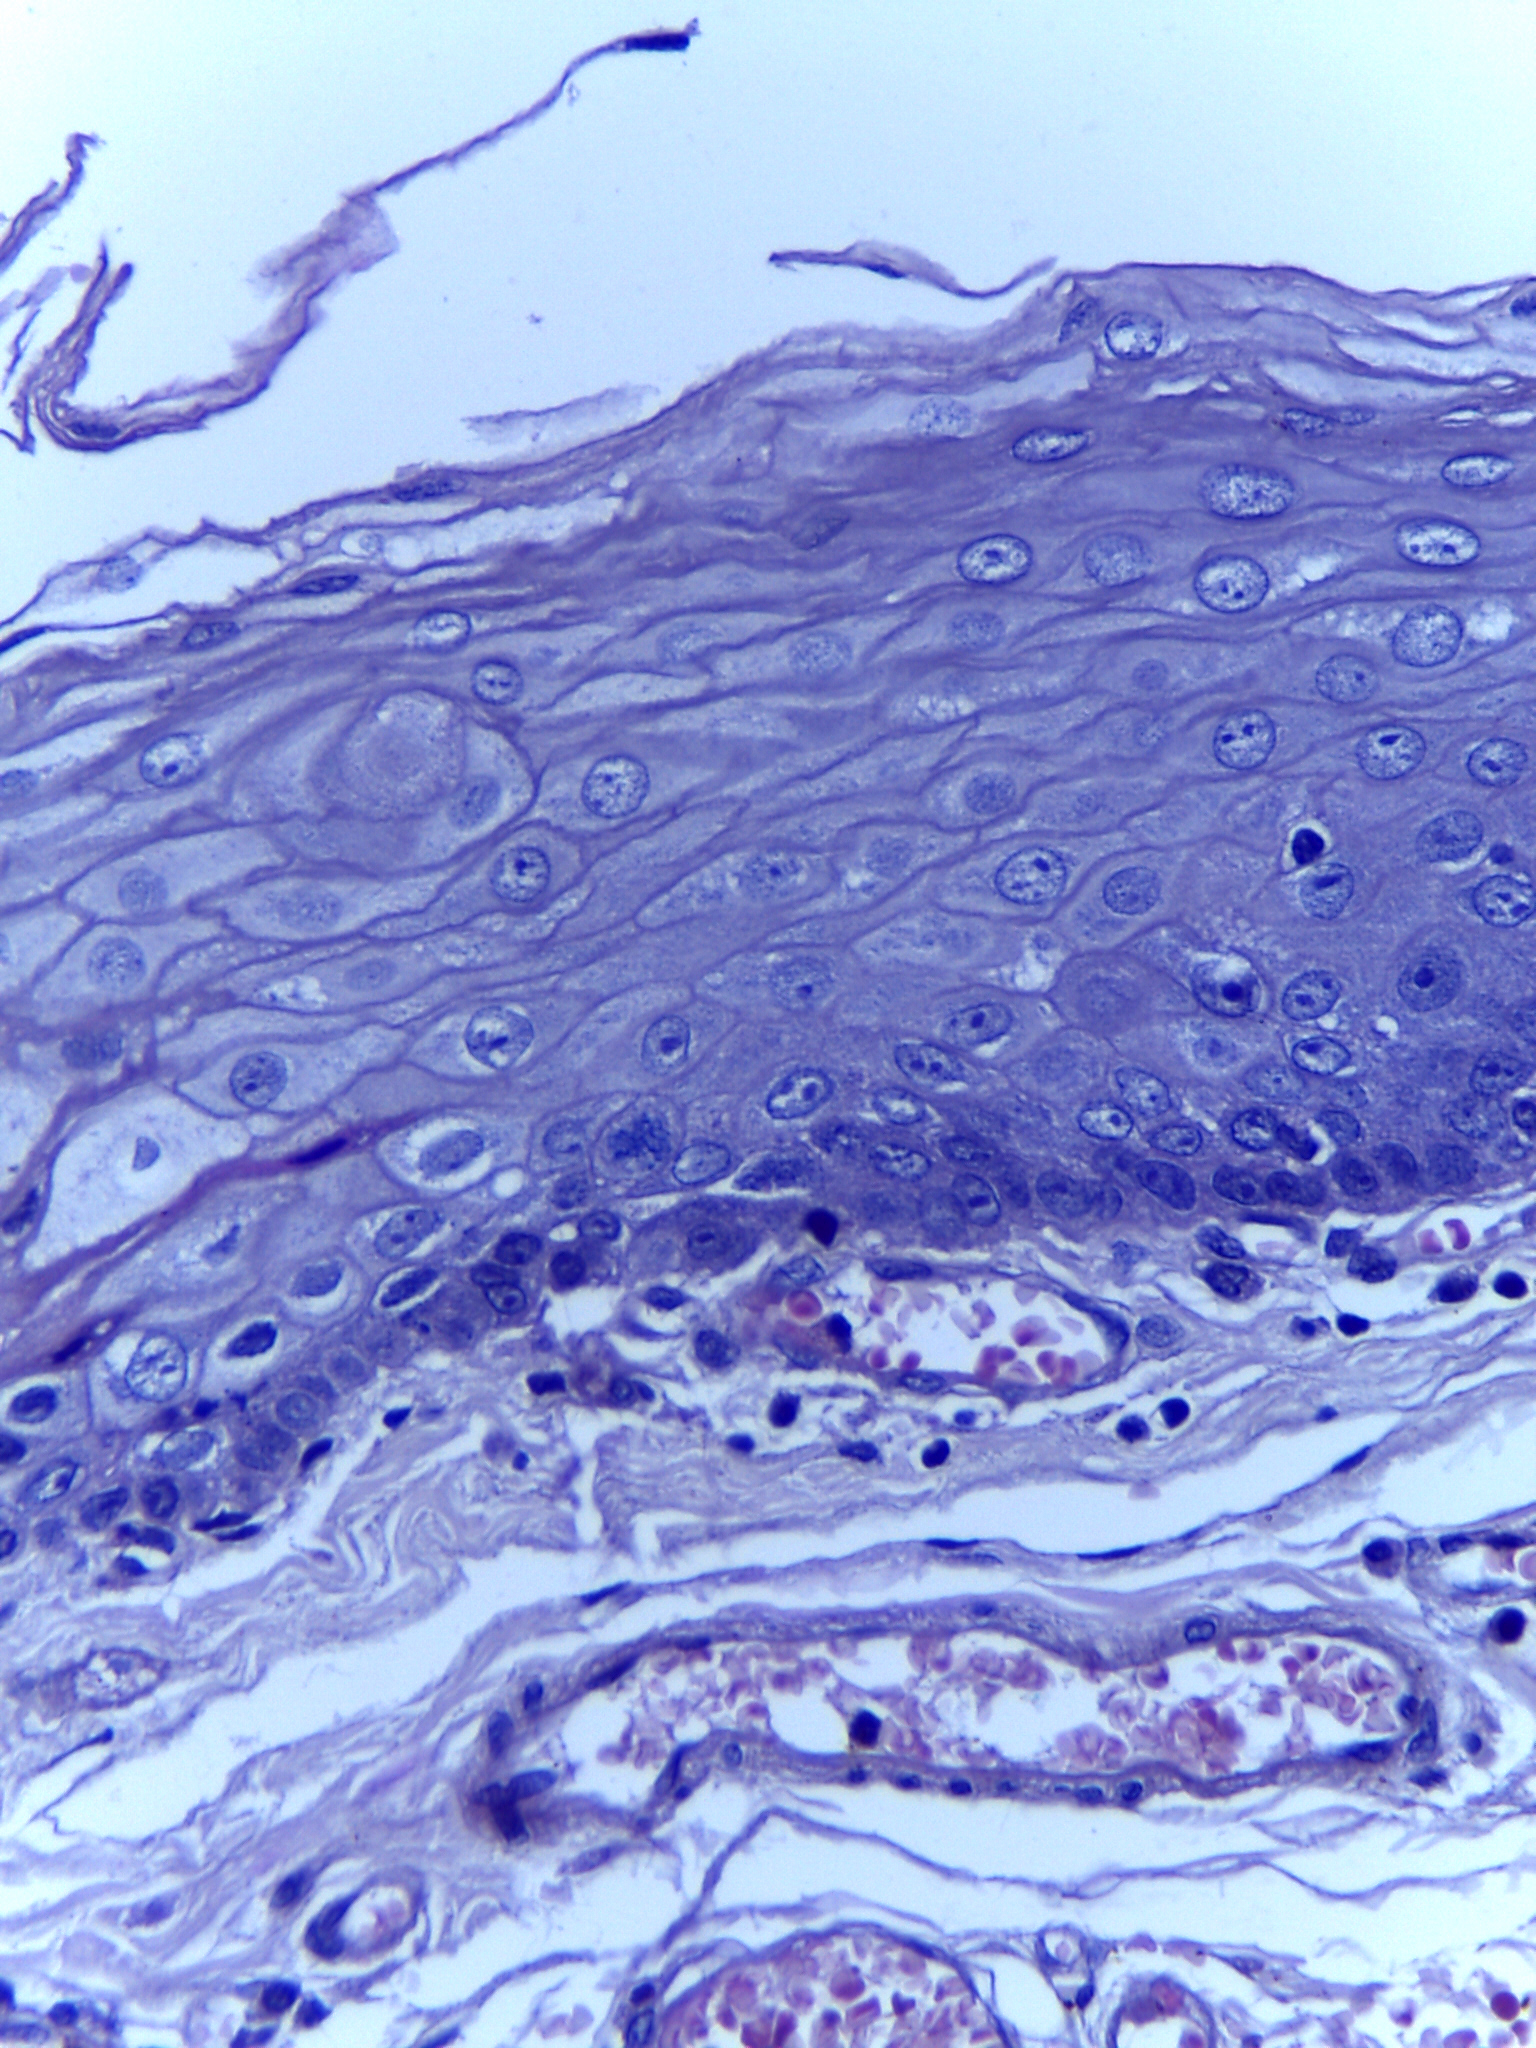
Diagnosis: Normal